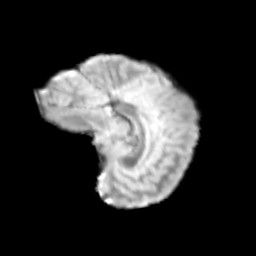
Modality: T2w
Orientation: sagittal
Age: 9
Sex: male
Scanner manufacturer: siemens
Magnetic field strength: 3 T
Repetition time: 3.8 s
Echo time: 0.07 s